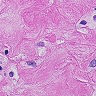
Metastatic tissue present: yes